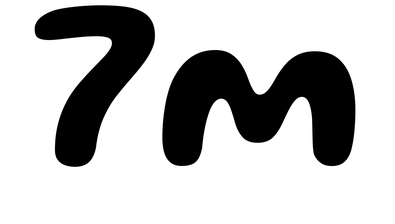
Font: Gluten_SemiBold